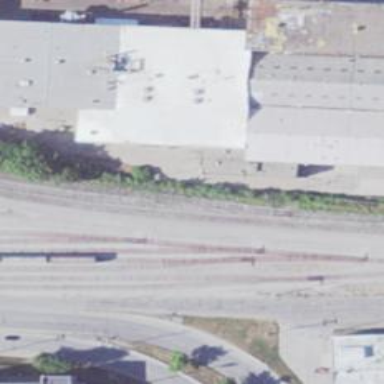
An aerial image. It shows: Railway siding with rails.